Question: I 'm trying to run an .exe from a Windows Forms Application (visual c++ - VS 2012). For this reason, I added a button, in order to run the .exe, when clicked. The command I used is:
'''
Process::Start("C:\application_directory\application.exe");
'''
Build has no errors, but running Windows Forms Application fails, as image below indicates. I tried running .exe from cmd and it runs fine. What is the probrem?

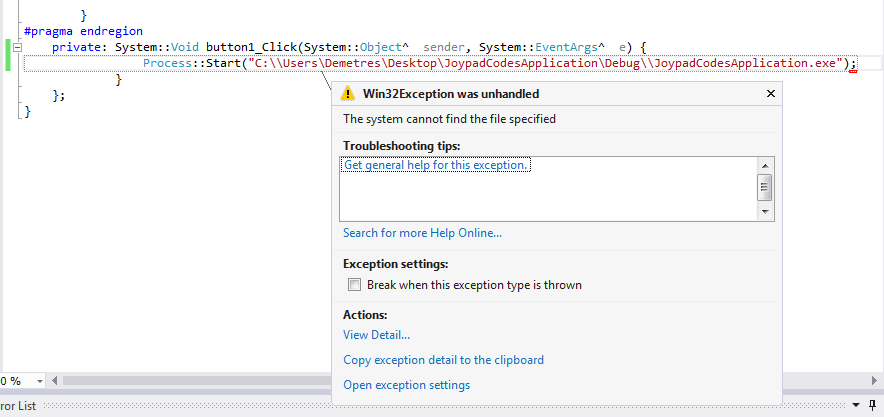
Answer: The problem is you are using single '\' in the path instead of '\' values in some cases. These are being interpreted as escape characters and not directory separators